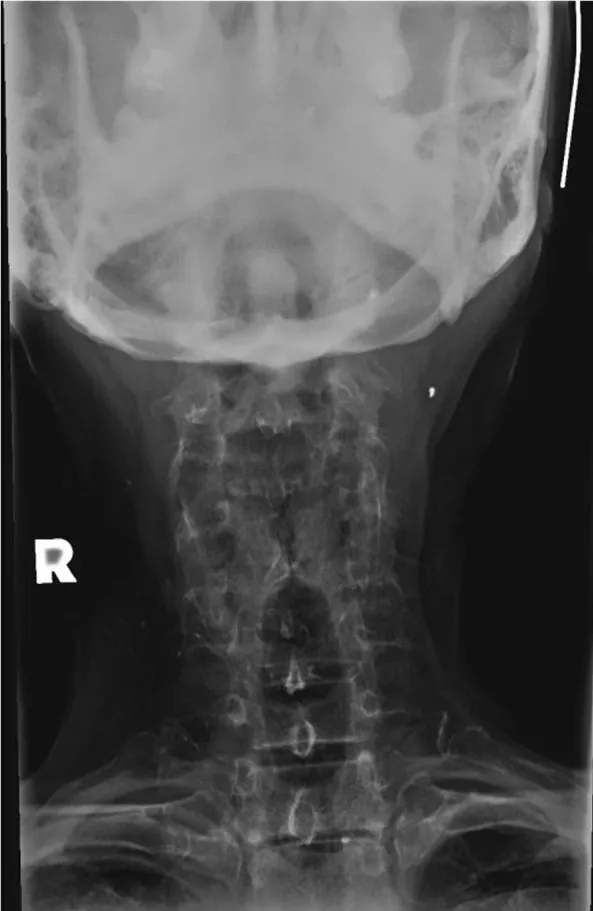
AP Cervical Plain Films.
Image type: radiology (x_ray)